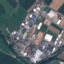
Label: Industrial